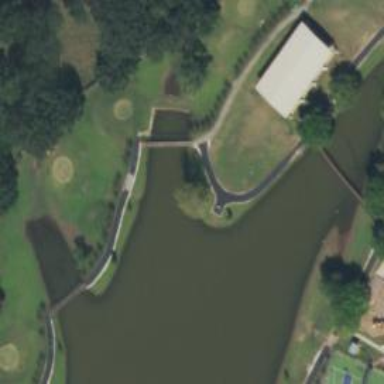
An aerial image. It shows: Path leading to bridge.